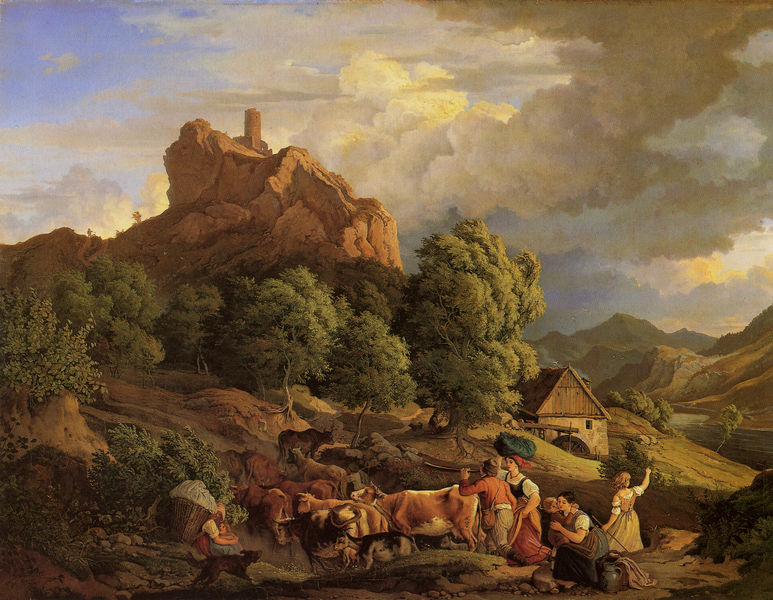
Titel: Aufsteigendes Gewitter am Schreckenstein bei Aussig
Künstler: Adrian Ludwig Richter
Standort: Leipzig
Institution: Museum der Bildenden Künste
Schlagwörter: baum, berg, blau, blätter, felsen, gemälde, gewitter, gruppe, hand, himmel, laub, mann, schatten, wasser, weiß, wolken, aquarell, bäume, fluss, frauen, gelb, grün, landschaft, menschen, ocker, see, sitzen, abend, bewegung, braun, frau, grau, hintergrund, licht, männer, orange, schwarz, vordergrund, ölbild, gras, gürtel, haus, hund, hunde, rot, tiere, weg, wiese, wolke, beige, leute, malerei, rock, richter, kleidung, stein, tragen, horn, öl, bach, horizont, hügel, kühe, mühle, natur, vieh, weite, wind, zweige, gewässer, hütte, rauch, sonne, land, realismus, familie, kind, mutter, tal, wald, arbeit, bauern, genre, kinder, landleben, turm, kanne, krug, deutschland, taille, magd, mieder, abhang, burd, bäuerinnen, last, berge, fels, gebirge, gipfel, dorf, giebel, herde, kuh, landschaftsmalerei, rind, alm, berglandschaft, hof, idylle, rast, rad, romantik, sturm, unwetter, wetter, blue, hat, kiss, men, oil, people, red, white, women, country, dress, female, green, grey, group, ladies, lady, painting, woman, kopftuch, korb, brown, pot, vase, bauer, klippe, regen, katze, ruine, rinder, schwein, burg, scheune, gewitterwolken, festung, flusslandschaft, lichtung, abgrund, tasche, landschaftsbild, wood, wurzeln, ländlich, lanschaft, vordergund, cliff, cloud, clouds, man, rocks, sky, tree, dramatisch, dramatik, building, hill, hills, house, lake, landscape, mountain, mountains, nature, netherlands, peasant, water, alps, lane, sun, tower, trees, village, gehöft, boy, child, costume, male, himel, forest, light, river, stream, bushes, path, ochsen, hirte, hirten, castle, ruin, ruins, mother, realism, animals, dog, dogs, walking, romanticism, ziege, deutschrömer, gewölk, bergpass, pass, cloudy, storm, children, pasture, klassisch, mühlrad, wasserrad, love, dirt, outside, peasants, rural, valley, ziegen, basket, pastorale, heimkehr, pastoral, cat, family, lol, pots, schöpfrad, animal, cloth, bush, cattle, cow, cows, farm, farmer, home, mill, shack, cottage, zeigegestus, sunset, bull, oxen, baby, goat, sheep, livestock, flock, herd, shephard, work, blu, farmers, dramatic, humans, carry, carrying, landschaftsgemälde, clothing, viehtrieb, ludwig richter, shepherd, jug, almabtrieb, rübezahl, catle, goats, rest, bucolic, trumpet, wheel, barn, frau mann, growing, ochse, earth, schäferszene, walf, countryside, labor, overcast, bundle, netherlandish, rocky, pigs, lukasgilde, moving, fat, high, herding, viehzucht, belciihtung, bmann, hobbheima, idyllic, jub, koch, nazarene, rockr, toil, unterestand, harvest, husband, wife, fortress, bag, m, promontory, clear, ridge, ox, flamish, watermill, ochs, cloulds, villagers, formation, mountans, scenic, hearding, acrilic, peasents, bauern öl, skies, waterwheel, mouintain, peasent, mellow, billage, shepards, baürisch, disntance, coloe, horm, cotage, anumals, puberty, slacking, herders, maintain, viehhirten, lastenkorb